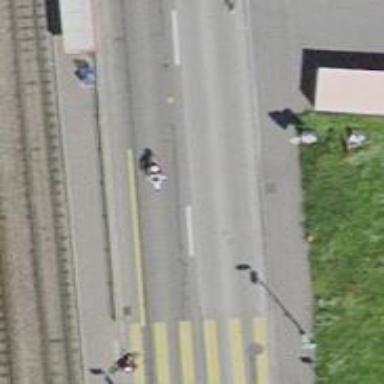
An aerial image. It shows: Bus stop with designated stop position for public transport.